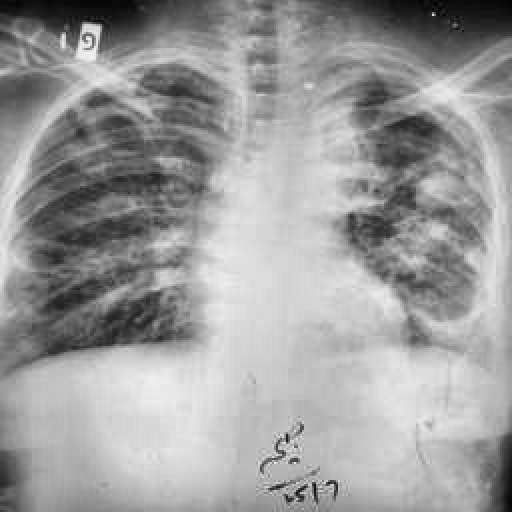
Finding: TUBERCULOSIS